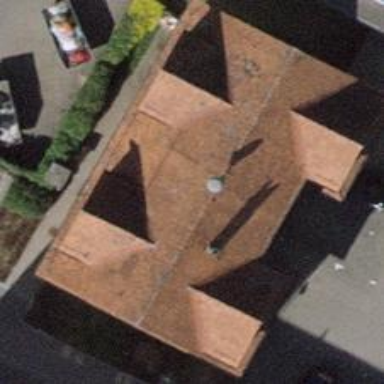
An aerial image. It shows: Building with gabled roof.